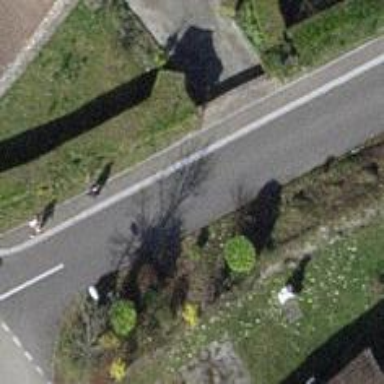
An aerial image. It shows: Asphalt sidewalk.